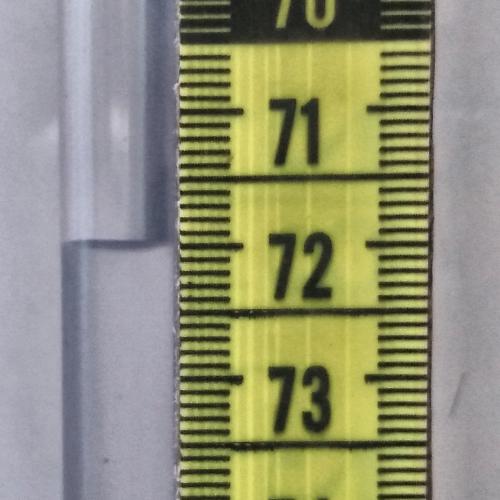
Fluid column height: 72.0 cm